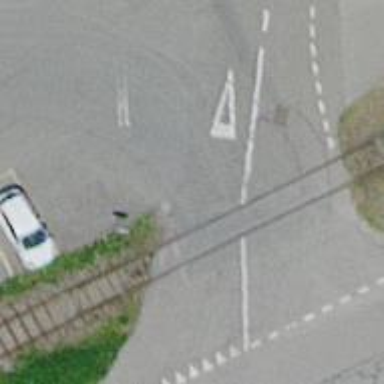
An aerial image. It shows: Level crossing along the railway.